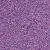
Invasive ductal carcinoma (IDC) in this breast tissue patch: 1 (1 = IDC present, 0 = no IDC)